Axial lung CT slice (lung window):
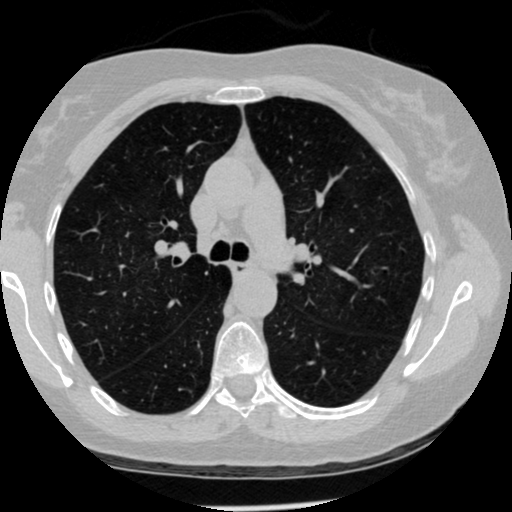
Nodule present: no